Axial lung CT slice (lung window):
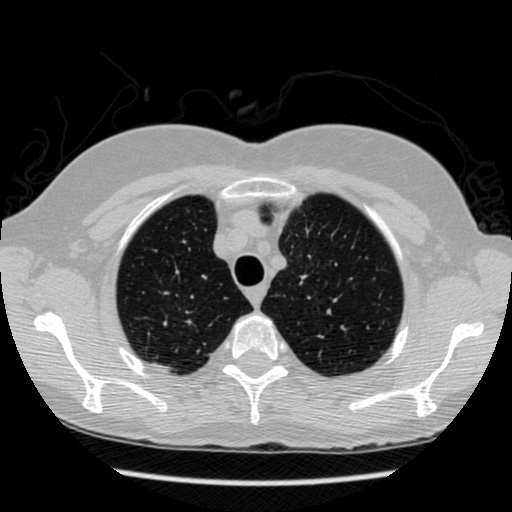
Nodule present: no